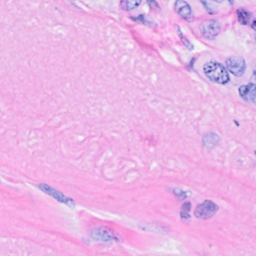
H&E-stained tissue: Breast